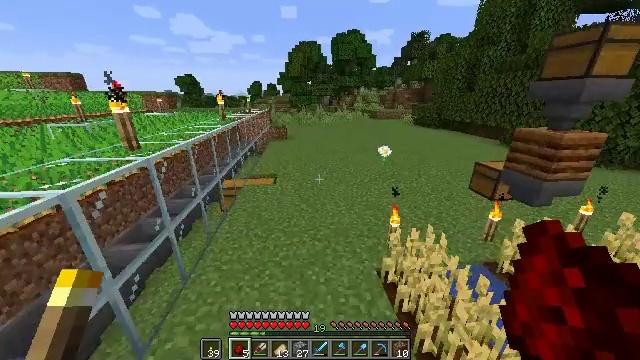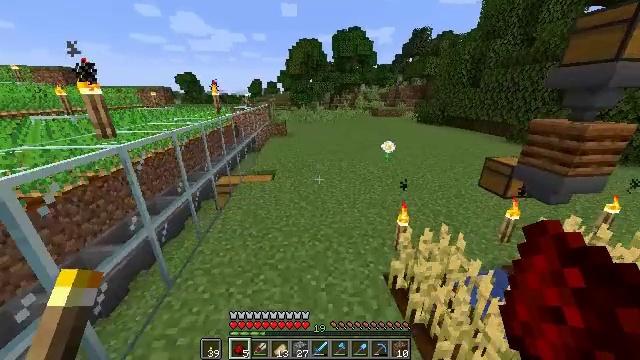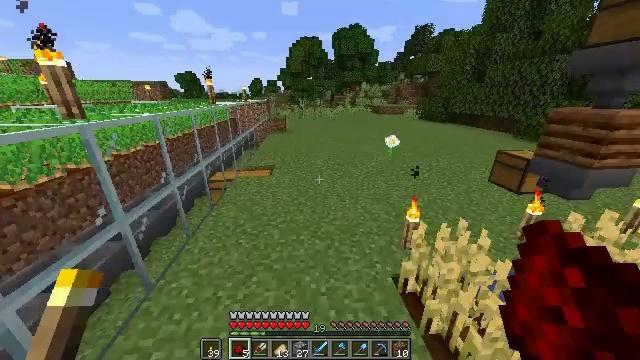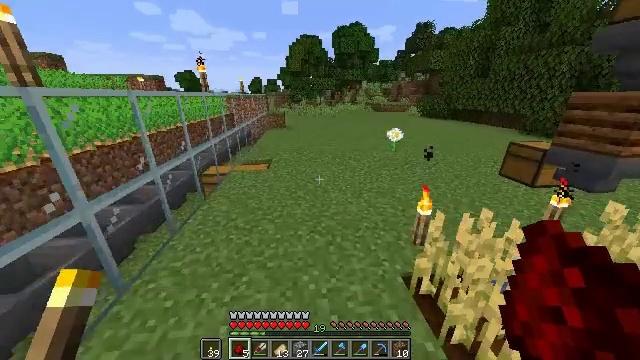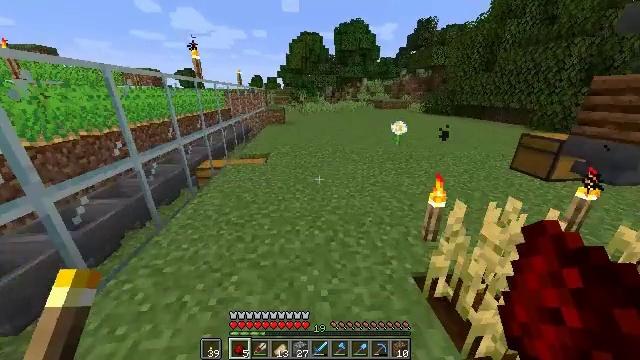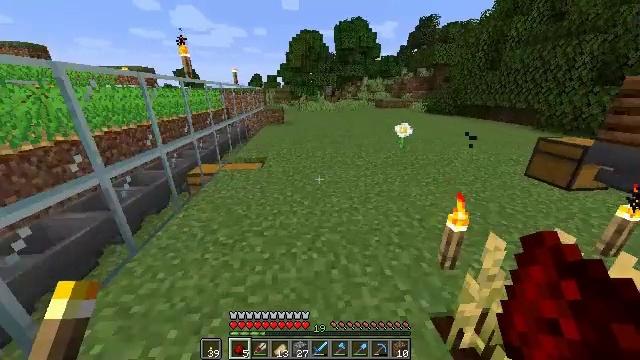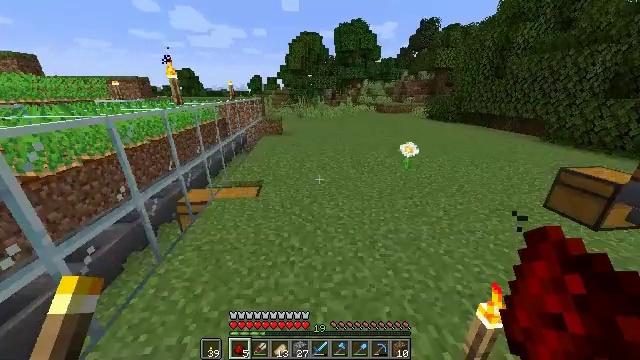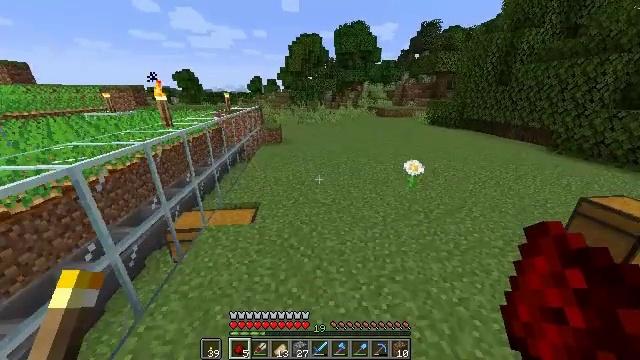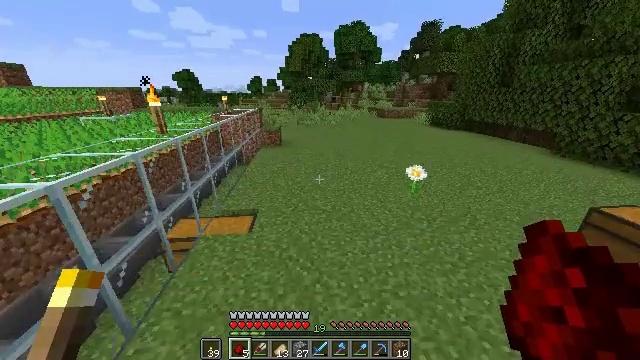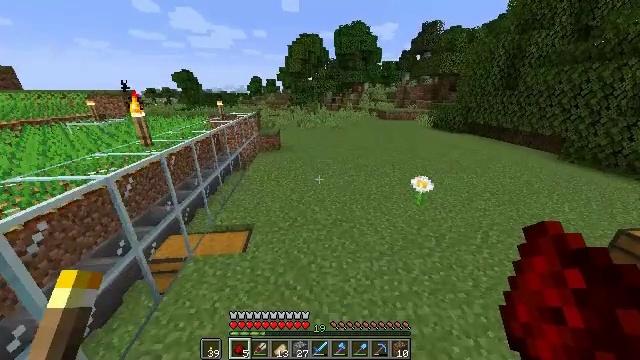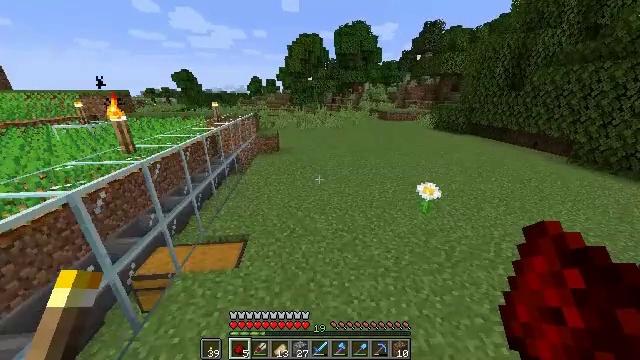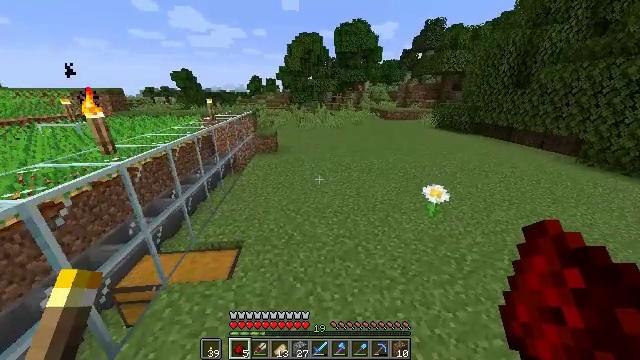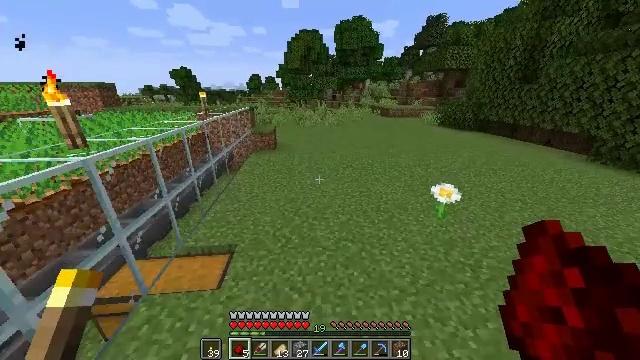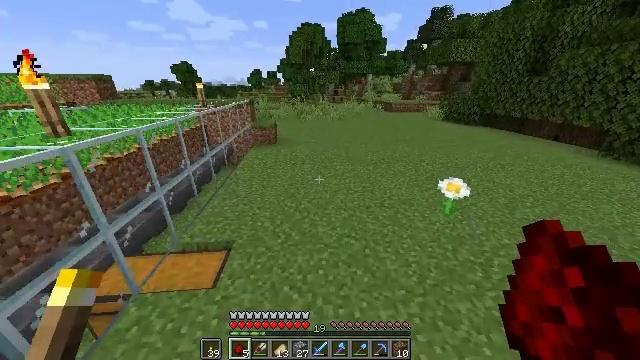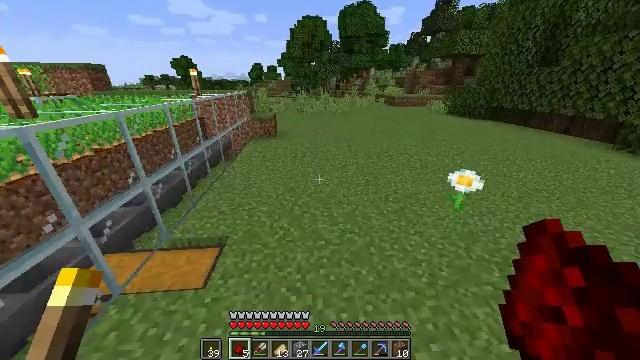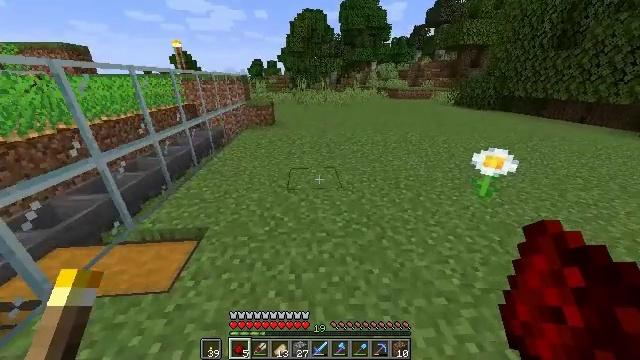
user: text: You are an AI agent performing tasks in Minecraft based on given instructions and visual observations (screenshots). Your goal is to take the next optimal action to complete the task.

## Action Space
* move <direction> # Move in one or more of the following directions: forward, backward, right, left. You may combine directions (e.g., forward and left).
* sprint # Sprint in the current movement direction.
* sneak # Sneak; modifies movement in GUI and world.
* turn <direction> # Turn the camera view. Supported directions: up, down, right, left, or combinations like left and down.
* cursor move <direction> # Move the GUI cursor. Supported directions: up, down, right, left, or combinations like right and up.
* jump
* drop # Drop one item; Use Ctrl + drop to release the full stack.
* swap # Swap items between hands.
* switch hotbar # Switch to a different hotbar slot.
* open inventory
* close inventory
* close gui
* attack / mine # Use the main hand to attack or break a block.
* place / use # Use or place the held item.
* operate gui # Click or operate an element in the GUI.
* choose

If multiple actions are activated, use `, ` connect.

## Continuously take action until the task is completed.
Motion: motion action
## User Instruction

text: Collect redstone wire by mining it.
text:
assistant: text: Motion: move forward, sprint, jump
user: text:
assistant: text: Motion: move forward, sprint, jump
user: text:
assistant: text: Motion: move forward, jump
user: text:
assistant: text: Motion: move forward, jump
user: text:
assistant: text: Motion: move forward, jump
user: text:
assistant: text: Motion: move forward, jump
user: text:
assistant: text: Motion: move forward, sprint, jump
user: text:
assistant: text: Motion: move forward, sprint, jump
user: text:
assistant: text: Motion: move forward, sprint, jump
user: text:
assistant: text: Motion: move forward, sprint, jump
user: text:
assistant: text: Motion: move forward, jump
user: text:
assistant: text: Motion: move forward, jump
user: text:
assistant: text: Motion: move forward, turn down, jump
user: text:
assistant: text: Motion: move forward, sprint, turn down, jump
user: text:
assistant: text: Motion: move forward, sprint, jump
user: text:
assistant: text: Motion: move forward, sprint, jump
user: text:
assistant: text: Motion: move forward, jump
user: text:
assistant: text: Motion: move forward, jump
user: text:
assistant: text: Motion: move forward, jump
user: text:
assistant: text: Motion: move forward, jump
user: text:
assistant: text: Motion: move forward, turn left and down, jump
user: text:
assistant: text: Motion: move forward, sprint, turn left and down, jump
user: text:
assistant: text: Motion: move forward, sprint, jump
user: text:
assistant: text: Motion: move forward, sprint, jump
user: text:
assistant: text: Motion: move forward, sprint, jump
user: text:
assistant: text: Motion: move forward, sprint, jump
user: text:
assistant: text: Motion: move forward, jump
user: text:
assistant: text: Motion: move forward, jump
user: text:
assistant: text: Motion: move forward, turn left, jump
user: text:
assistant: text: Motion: move forward, jump